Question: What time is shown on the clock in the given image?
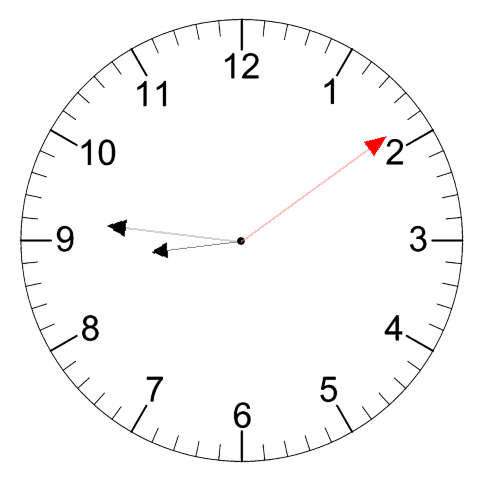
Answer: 08:46:09